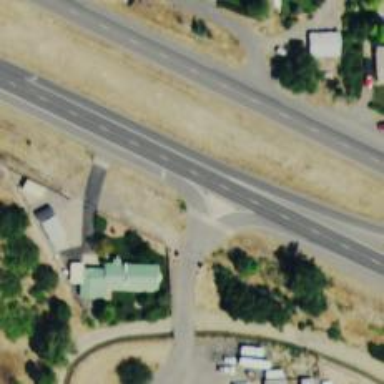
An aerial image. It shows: Asphalt trunk link road.